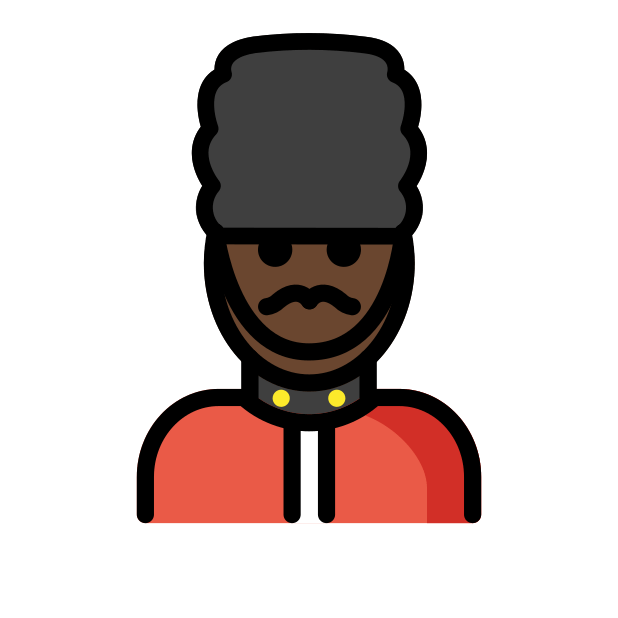
man guard: dark skin tone